Question: How do I change the size and color of the triangle in a ComboBox? And also flip the triangle?
Now it looks like this

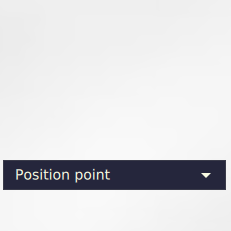
Answer: I'm assuming you're using the Material style.
Without declaring your own <URL>:
'''
import QtQuick 2.15
import QtQuick.Window 2.15
import QtQuick.Controls 2.15
Window {
id: window
width: 640
height: 480
visible: true
ComboBox {
id: comboBox
model: 10
Binding {
target: comboBox.indicator
property: "rotation"
value: 180
}
Binding {
target: comboBox.indicator
property: "color"
value: "tomato"
}
}
}
'''
Declaring your own 'indicator':
'''
import QtQuick 2.15
import QtQuick.Window 2.15
import QtQuick.Controls 2.15
Window {
id: window
width: 640
height: 480
visible: true
ComboBox {
id: comboBox
model: 10
indicator: ColorImage {
x: comboBox.mirrored ? comboBox.padding : comboBox.width - width - comboBox.padding
y: comboBox.topPadding + (comboBox.availableHeight - height) / 2
color: "tomato"
rotation: 180
source: "qrc:/qt-project.org/imports/QtQuick/Controls/Material/images/drop-indicator.png"
}
}
}
'''
Both approaches assume something about the QML implementation of the style in use:
- 'color'- 'indicator'
If you want a completely future-proof option, implement your own style:
<URL>
Qt 6 version of that page:
<URL>